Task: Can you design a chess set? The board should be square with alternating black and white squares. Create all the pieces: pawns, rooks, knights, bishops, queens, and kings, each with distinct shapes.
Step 3271:
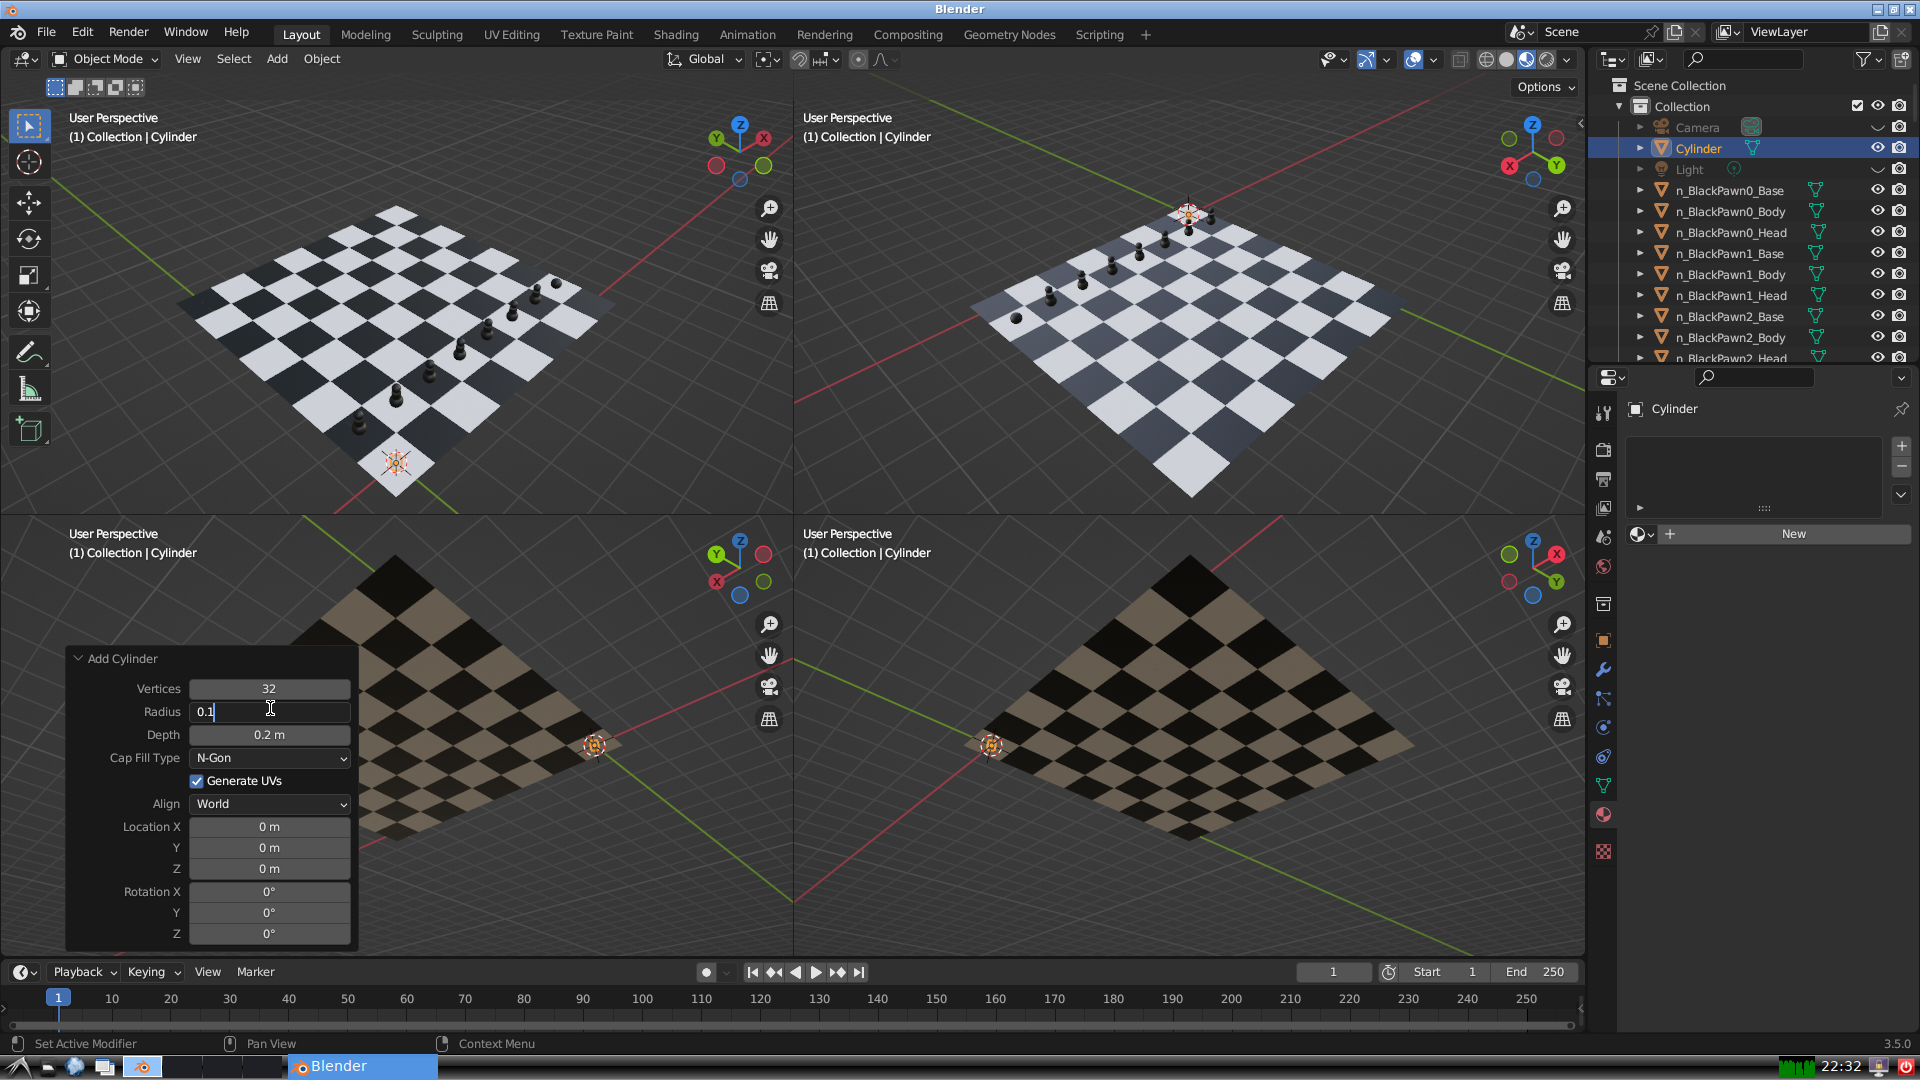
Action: {"key_press": ['Return']}